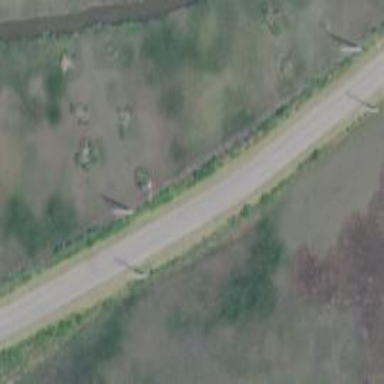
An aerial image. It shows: Unclassified road running parallel to abandoned railway.